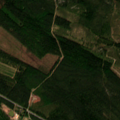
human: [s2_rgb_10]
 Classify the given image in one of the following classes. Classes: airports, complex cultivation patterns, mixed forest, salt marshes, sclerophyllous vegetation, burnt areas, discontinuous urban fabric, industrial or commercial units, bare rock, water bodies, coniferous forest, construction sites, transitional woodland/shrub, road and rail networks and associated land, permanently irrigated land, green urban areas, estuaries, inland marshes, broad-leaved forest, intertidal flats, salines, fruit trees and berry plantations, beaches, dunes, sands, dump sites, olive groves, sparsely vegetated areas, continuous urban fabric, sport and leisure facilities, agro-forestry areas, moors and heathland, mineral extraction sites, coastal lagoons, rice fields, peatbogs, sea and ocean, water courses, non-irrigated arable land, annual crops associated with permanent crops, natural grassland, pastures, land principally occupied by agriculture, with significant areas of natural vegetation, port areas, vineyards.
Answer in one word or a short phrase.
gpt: coniferous forest, mixed forest, transitional woodland/shrub